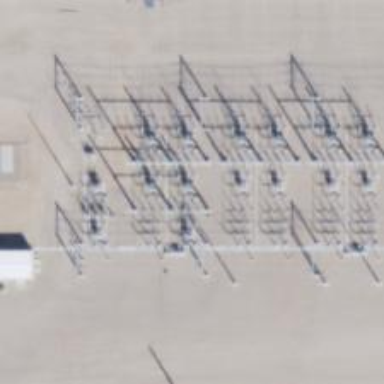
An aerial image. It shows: Switch used for power control.